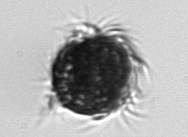
Label: Mesodinium